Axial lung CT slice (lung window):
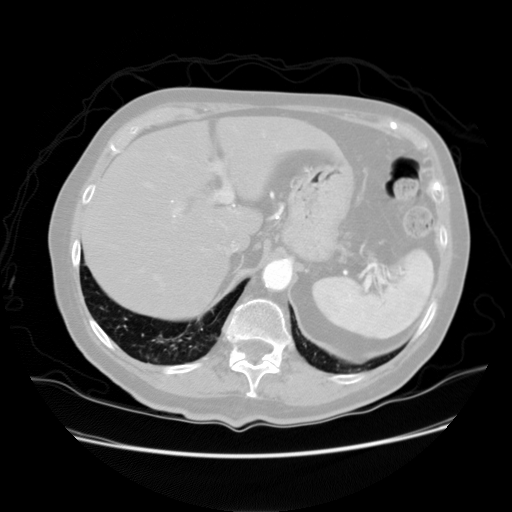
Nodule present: no